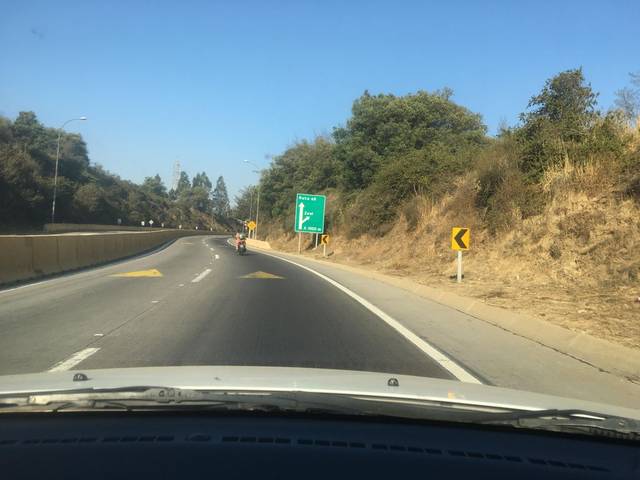
Region: Chile
Coordinates: -33.067, -71.64